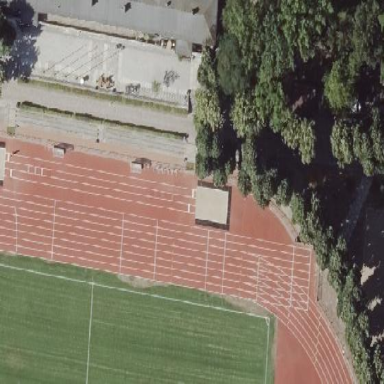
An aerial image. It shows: Bleachers on surface made of paving stones.